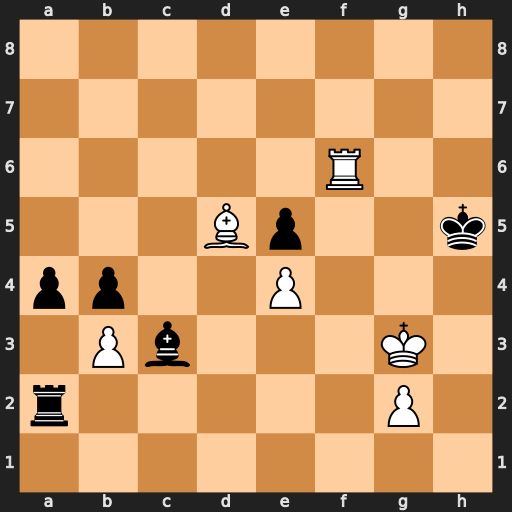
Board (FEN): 8/8/5R2/3Bp2k/pp2P3/1Pb3K1/r5P1/8
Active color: w
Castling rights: -
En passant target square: -
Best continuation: Bf7+ Kg5 Rg6+